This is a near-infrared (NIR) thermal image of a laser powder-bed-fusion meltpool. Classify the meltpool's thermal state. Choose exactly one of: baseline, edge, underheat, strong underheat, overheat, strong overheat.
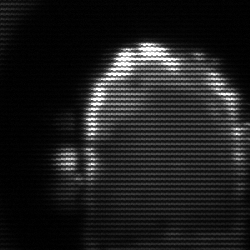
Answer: baseline